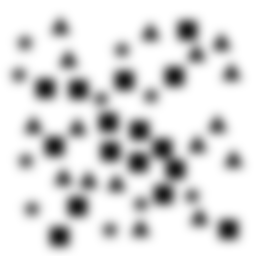
Squares: 16
Triangles: 16
Stars: 10
Total shapes: 42